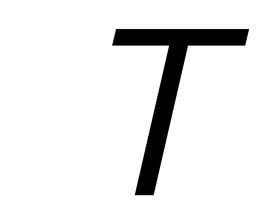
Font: InstrumentSans-Italic_Italic